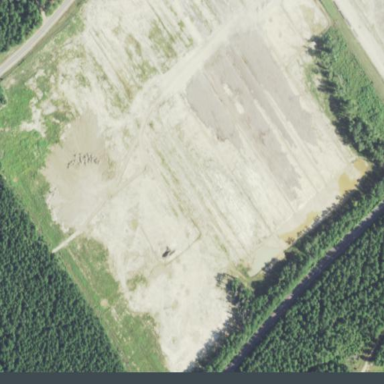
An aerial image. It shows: Industrial area with sawmill. The industrial site includes works related to sawmill operations.